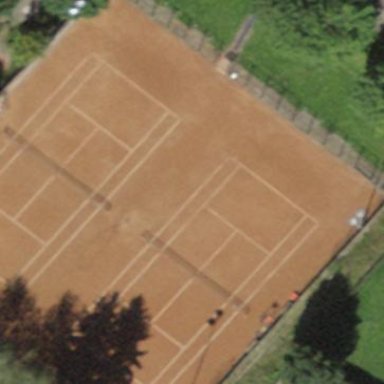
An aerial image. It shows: Tennis court in leisure pitch.